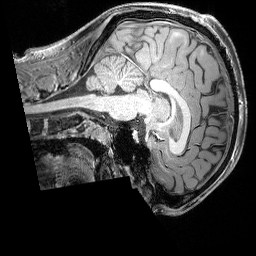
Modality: T1w
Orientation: sagittal
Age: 27
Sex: female
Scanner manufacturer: siemens
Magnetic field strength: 3 T
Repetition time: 2.3 s
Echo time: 0.00324 s